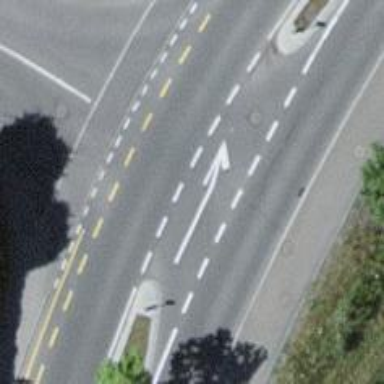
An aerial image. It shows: Secondary road with separate lane for cyclists on the left and sidewalks on both sides.